Field crop: maize
Growth stage: 1
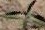
Species: atriplex